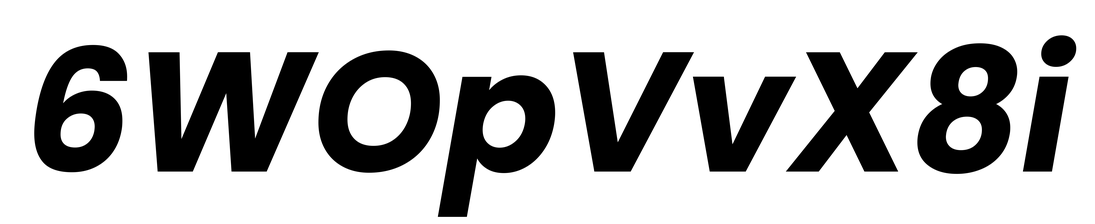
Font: Poppins-BoldItalic